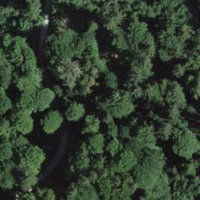
EUNIS habitat code: 44
Species observed at this site:
Petasites albus